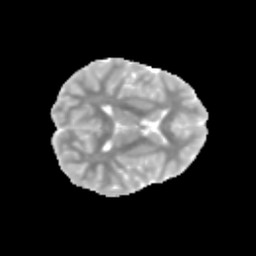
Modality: MD
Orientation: axial
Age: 9
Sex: female
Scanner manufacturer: siemens
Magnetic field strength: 3 T
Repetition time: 3.8 s
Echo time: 0.07 s